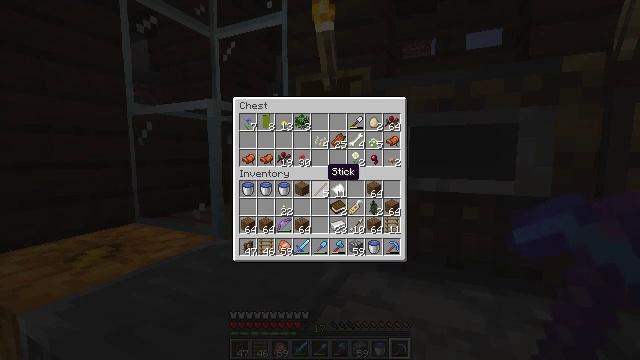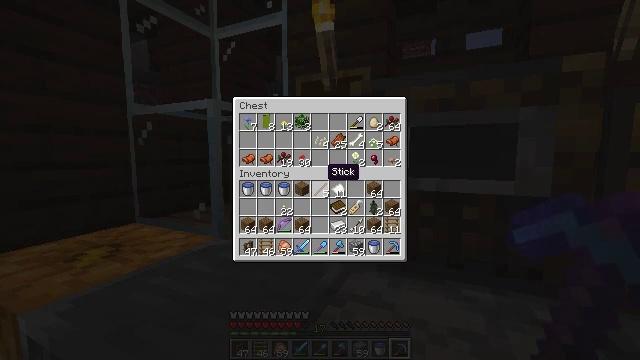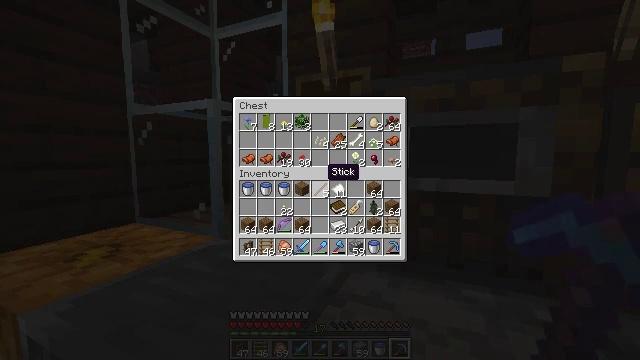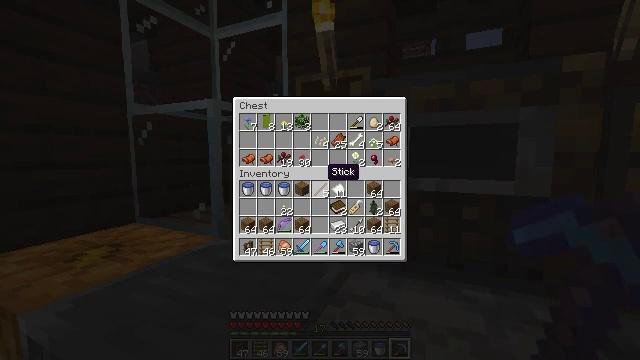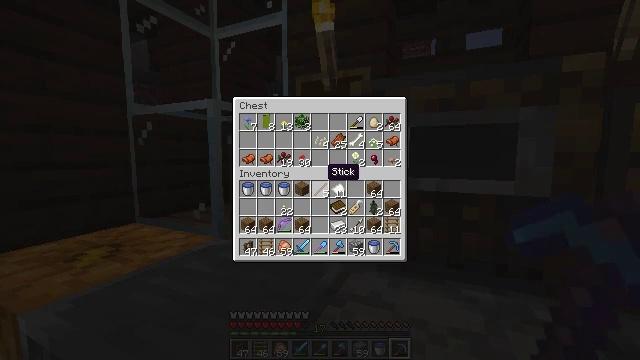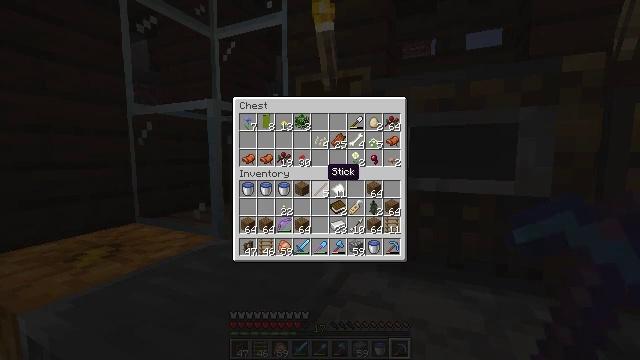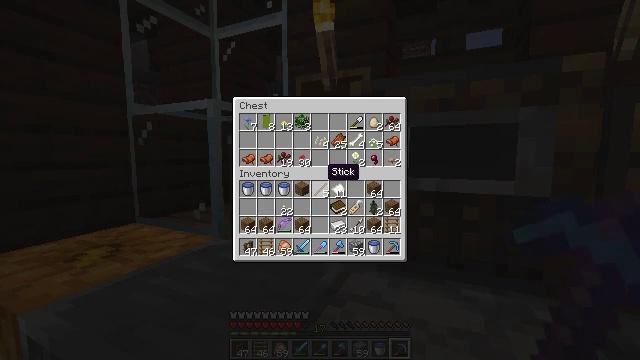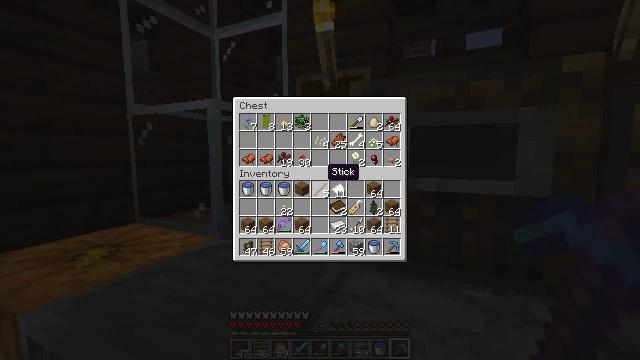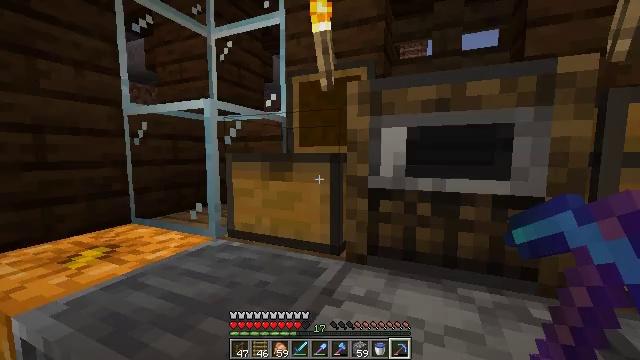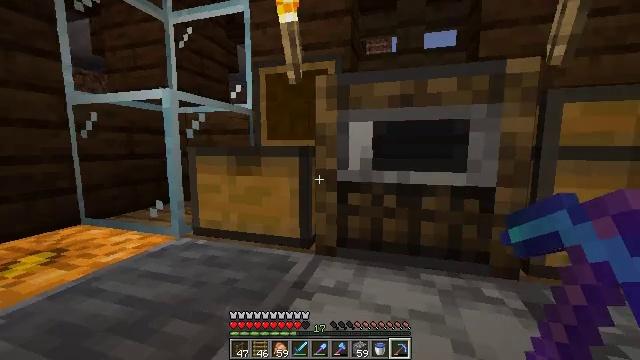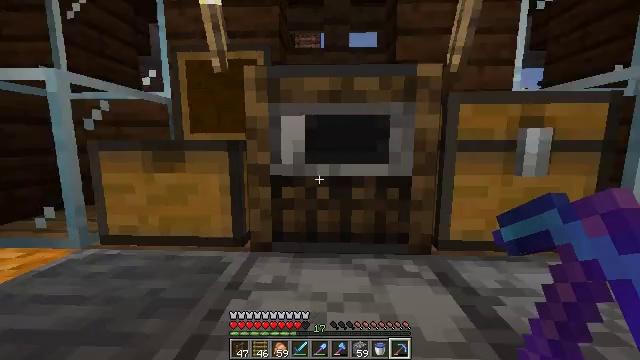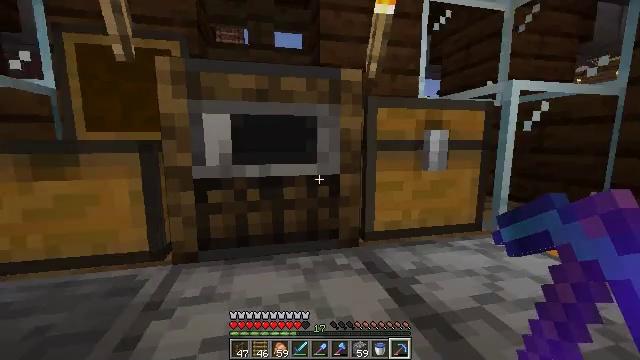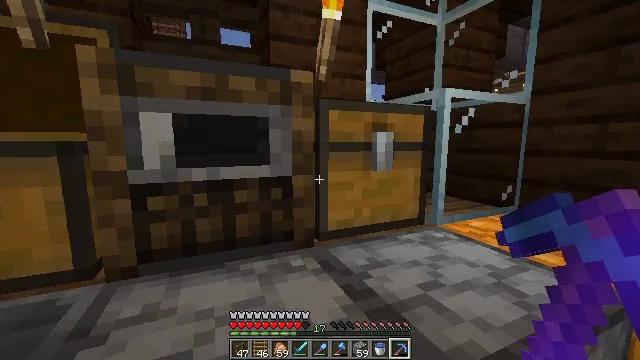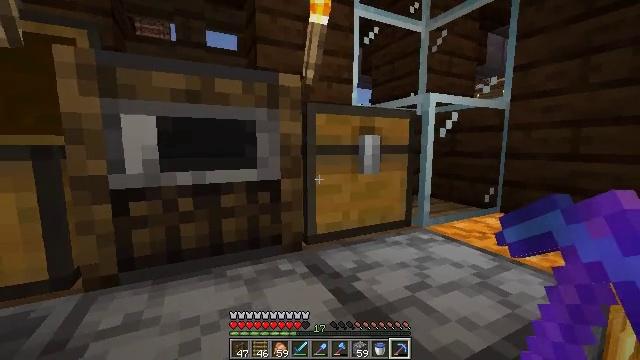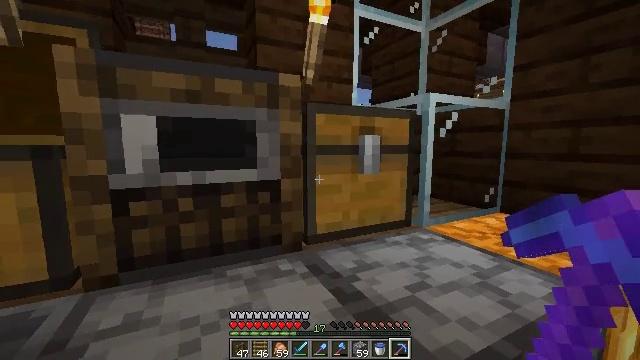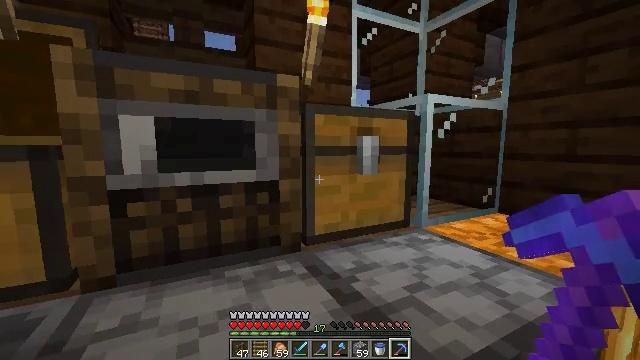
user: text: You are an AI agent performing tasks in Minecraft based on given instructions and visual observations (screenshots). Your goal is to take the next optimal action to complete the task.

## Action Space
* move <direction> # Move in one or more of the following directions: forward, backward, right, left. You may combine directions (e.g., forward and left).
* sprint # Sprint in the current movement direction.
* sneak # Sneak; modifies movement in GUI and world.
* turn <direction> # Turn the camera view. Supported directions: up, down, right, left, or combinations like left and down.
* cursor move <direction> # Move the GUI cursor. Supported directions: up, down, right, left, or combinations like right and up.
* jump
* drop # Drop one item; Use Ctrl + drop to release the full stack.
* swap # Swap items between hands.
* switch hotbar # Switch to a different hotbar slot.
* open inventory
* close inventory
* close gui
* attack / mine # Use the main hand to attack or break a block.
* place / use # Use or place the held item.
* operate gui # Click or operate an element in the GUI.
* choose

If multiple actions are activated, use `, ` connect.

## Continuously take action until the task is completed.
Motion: motion action
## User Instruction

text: Construct a piston using the necessary materials.
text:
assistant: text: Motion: no_op
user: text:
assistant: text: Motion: no_op
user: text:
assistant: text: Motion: no_op
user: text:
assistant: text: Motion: no_op
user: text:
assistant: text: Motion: no_op
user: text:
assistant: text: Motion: no_op
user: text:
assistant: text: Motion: no_op
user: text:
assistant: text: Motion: no_op
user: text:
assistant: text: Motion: turn right and down, close gui
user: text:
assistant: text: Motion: turn right and down
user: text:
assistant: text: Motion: turn right
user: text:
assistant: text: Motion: turn right
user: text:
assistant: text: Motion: turn right
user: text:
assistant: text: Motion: no_op
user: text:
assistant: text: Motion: no_op
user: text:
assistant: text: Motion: no_op
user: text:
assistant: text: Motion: no_op
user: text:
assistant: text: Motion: no_op
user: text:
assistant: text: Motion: no_op
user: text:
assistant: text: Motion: use / place
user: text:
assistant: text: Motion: use / place
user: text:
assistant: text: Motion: use / place
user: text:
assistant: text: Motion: no_op
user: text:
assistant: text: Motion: no_op
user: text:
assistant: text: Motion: open gui
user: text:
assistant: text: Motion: cursor move right
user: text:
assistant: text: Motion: cursor move right
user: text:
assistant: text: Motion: no_op
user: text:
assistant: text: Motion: no_op
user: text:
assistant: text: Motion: no_op